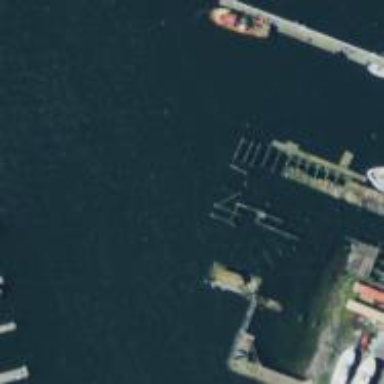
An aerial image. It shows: Pier in ruined state.